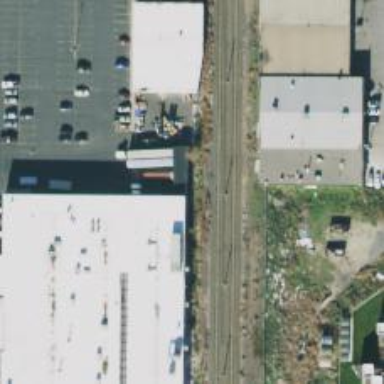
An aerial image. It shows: Disused railway spur.